Question: I've been now happily developing applications (Django in particular) on the Mac for a few years now. As part of this process I am always looking to gain efficiencies in my workflow and enjoy reading about other development expieriences. Now it's my turn to give back. This is a revision to <URL> with time and expierience under my belt.
- <URL>

'''
~/Users/<username>
/Dropbox/Projects/<project_name>
/Documents (Personal Documents relating to the project)
/Public (Public Documents shared with customer)
/Projects/<project_name>
/Documents ../Dropbox/Projects/<project_name>/Documents
/Public ../Dropbox/Projects/<project_name>/Public
/Development
<virtual_env>
'''
Create a virtual env and get it activated.
'''
$ cd ~/Users/<username>/Projects/<project_name>/Development
$ virtualenv --no-site-packages --distribute <project>_django
$ cd <project>_django; . ./bin/activate
$ echo "alias <project>d="cd ~/Projects/<project_name>/Development/<project_django/www/; . ../bin/activate" > ~/.bash_profile
'''
Get core modules installed and start a django project.
'''
$ pip install django django-debug-toolbar dbgp
$ django-admin.py startproject www
$ pip freeze > www/requirements.txt
'''
Go forth and develop.
'''
$ cd www
$ django-admin.py startapp core
'''
1. Everything under www (ignoring .pyc's) is stored in your SCM.
2. Create your Komodo project inside the www tree and ensure that you add the ../lib/python2.7/site-packages/ tree to your project.
3. In Komodo I created several macros which really help me out Debug session runs ./manage.py runserver under pydb which allows good introspection and awesome debugging capability all from within Komodo (as shown above). This is also available in PyDev. If interested I can share this. It requires #2 for scalability. Pylint - Run pylint on your code and ensure at least 8.75 score. Tab Titles - Shamelessly swiped and tweaked from here
4. I use iTerm for ./manage.py shell_plus - This is way superior than the Komodo built in interpreter.
Please share your views and point out areas for improvement. I'm always searching for better ways of doing things...
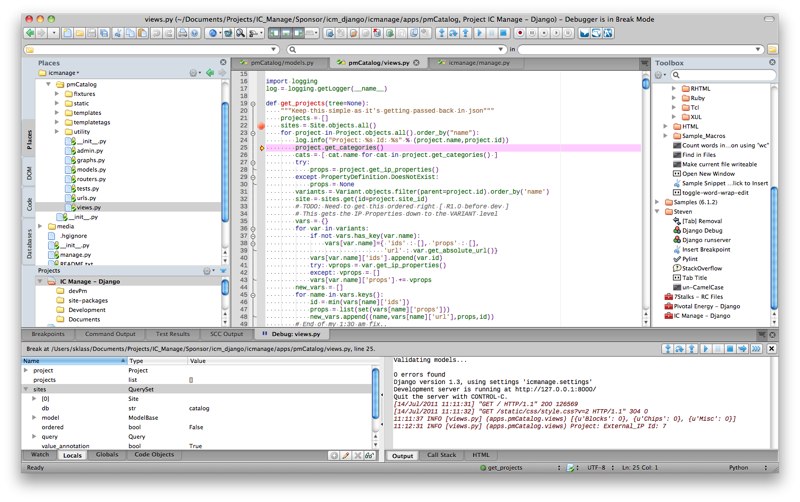
Answer: As Daniel pointed out this isn't a question per se. So there isn't an answer - other than sure..